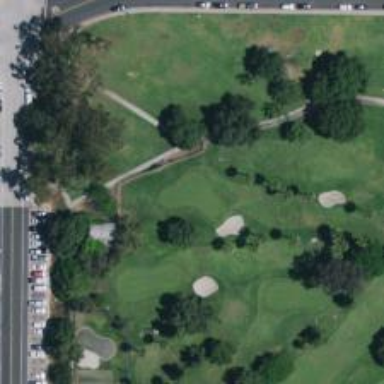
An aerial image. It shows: Golf hole.